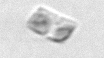
Label: Bacillariophyceae_morphotype1